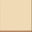
Piece: xx